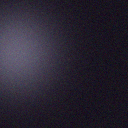
Screen state: off